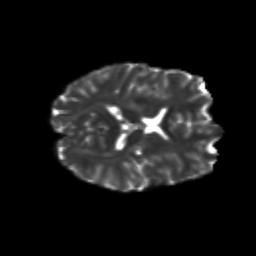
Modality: T2w
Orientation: axial
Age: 21
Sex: male
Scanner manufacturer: siemens
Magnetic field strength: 3 T
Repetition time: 3.5 s
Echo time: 0.125 s